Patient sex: M
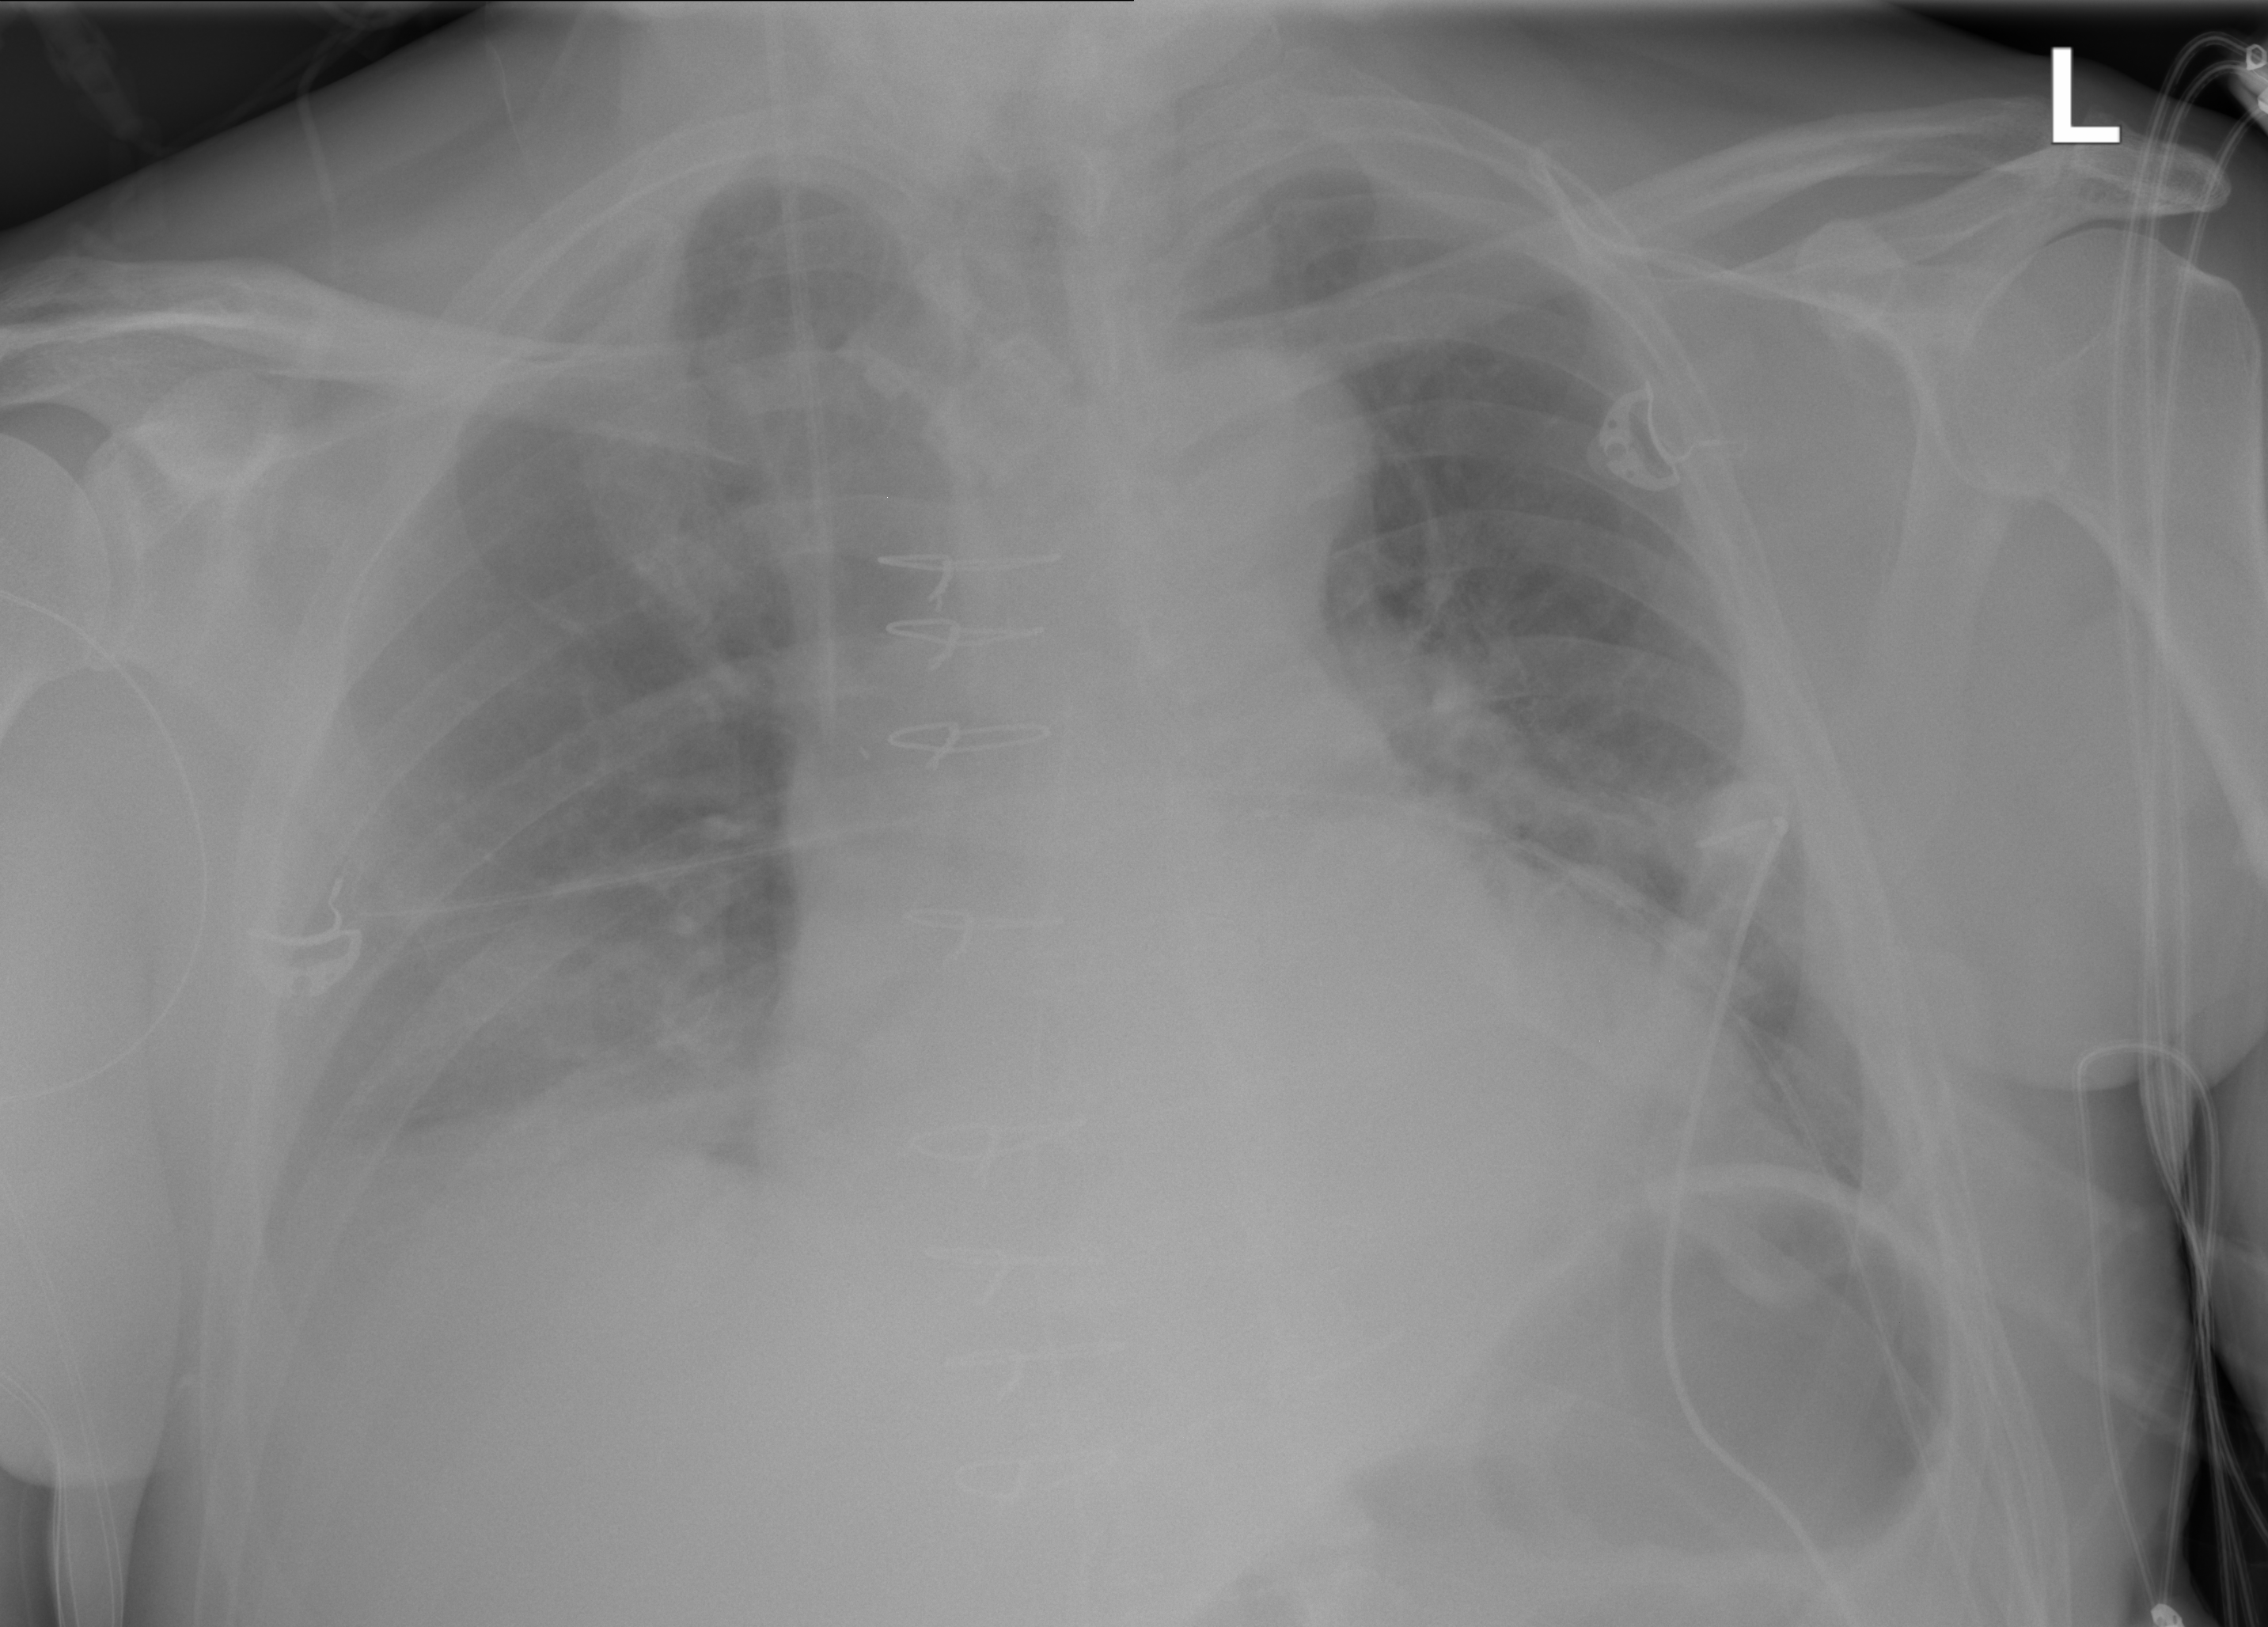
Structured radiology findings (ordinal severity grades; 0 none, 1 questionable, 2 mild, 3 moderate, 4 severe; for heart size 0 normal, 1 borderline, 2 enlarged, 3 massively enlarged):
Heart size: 2
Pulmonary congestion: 2
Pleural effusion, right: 0
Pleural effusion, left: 0
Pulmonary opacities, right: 0
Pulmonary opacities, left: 0
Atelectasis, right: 0
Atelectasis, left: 0